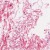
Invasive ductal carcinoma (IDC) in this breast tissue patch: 0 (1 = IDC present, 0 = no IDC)